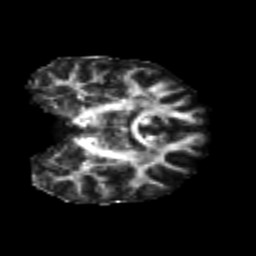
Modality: FA
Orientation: coronal
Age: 23
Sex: male
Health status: healthy
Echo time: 0.074 s